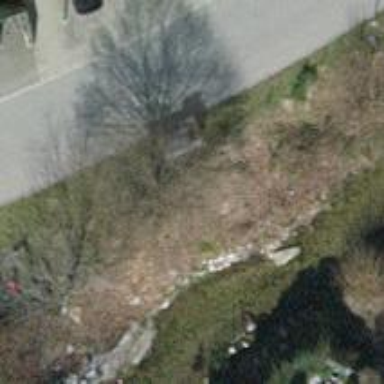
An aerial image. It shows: Broadleaved tree in natural setting.